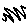
Label: zigzag